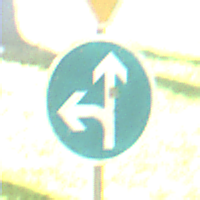
Verkehrszeichen: VorgeschriebeneFahrtrichtungGeradeausOderLinks
Zusatzzeichen oben: VorfahrtGewaehren
Umgebung: Outdoor, Nature
Tageszeit: MorningAfternoon
Wetter: Clear
Licht: Natural
Jahreszeit: NotSpecified
Kontrast: HighContrast